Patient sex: F
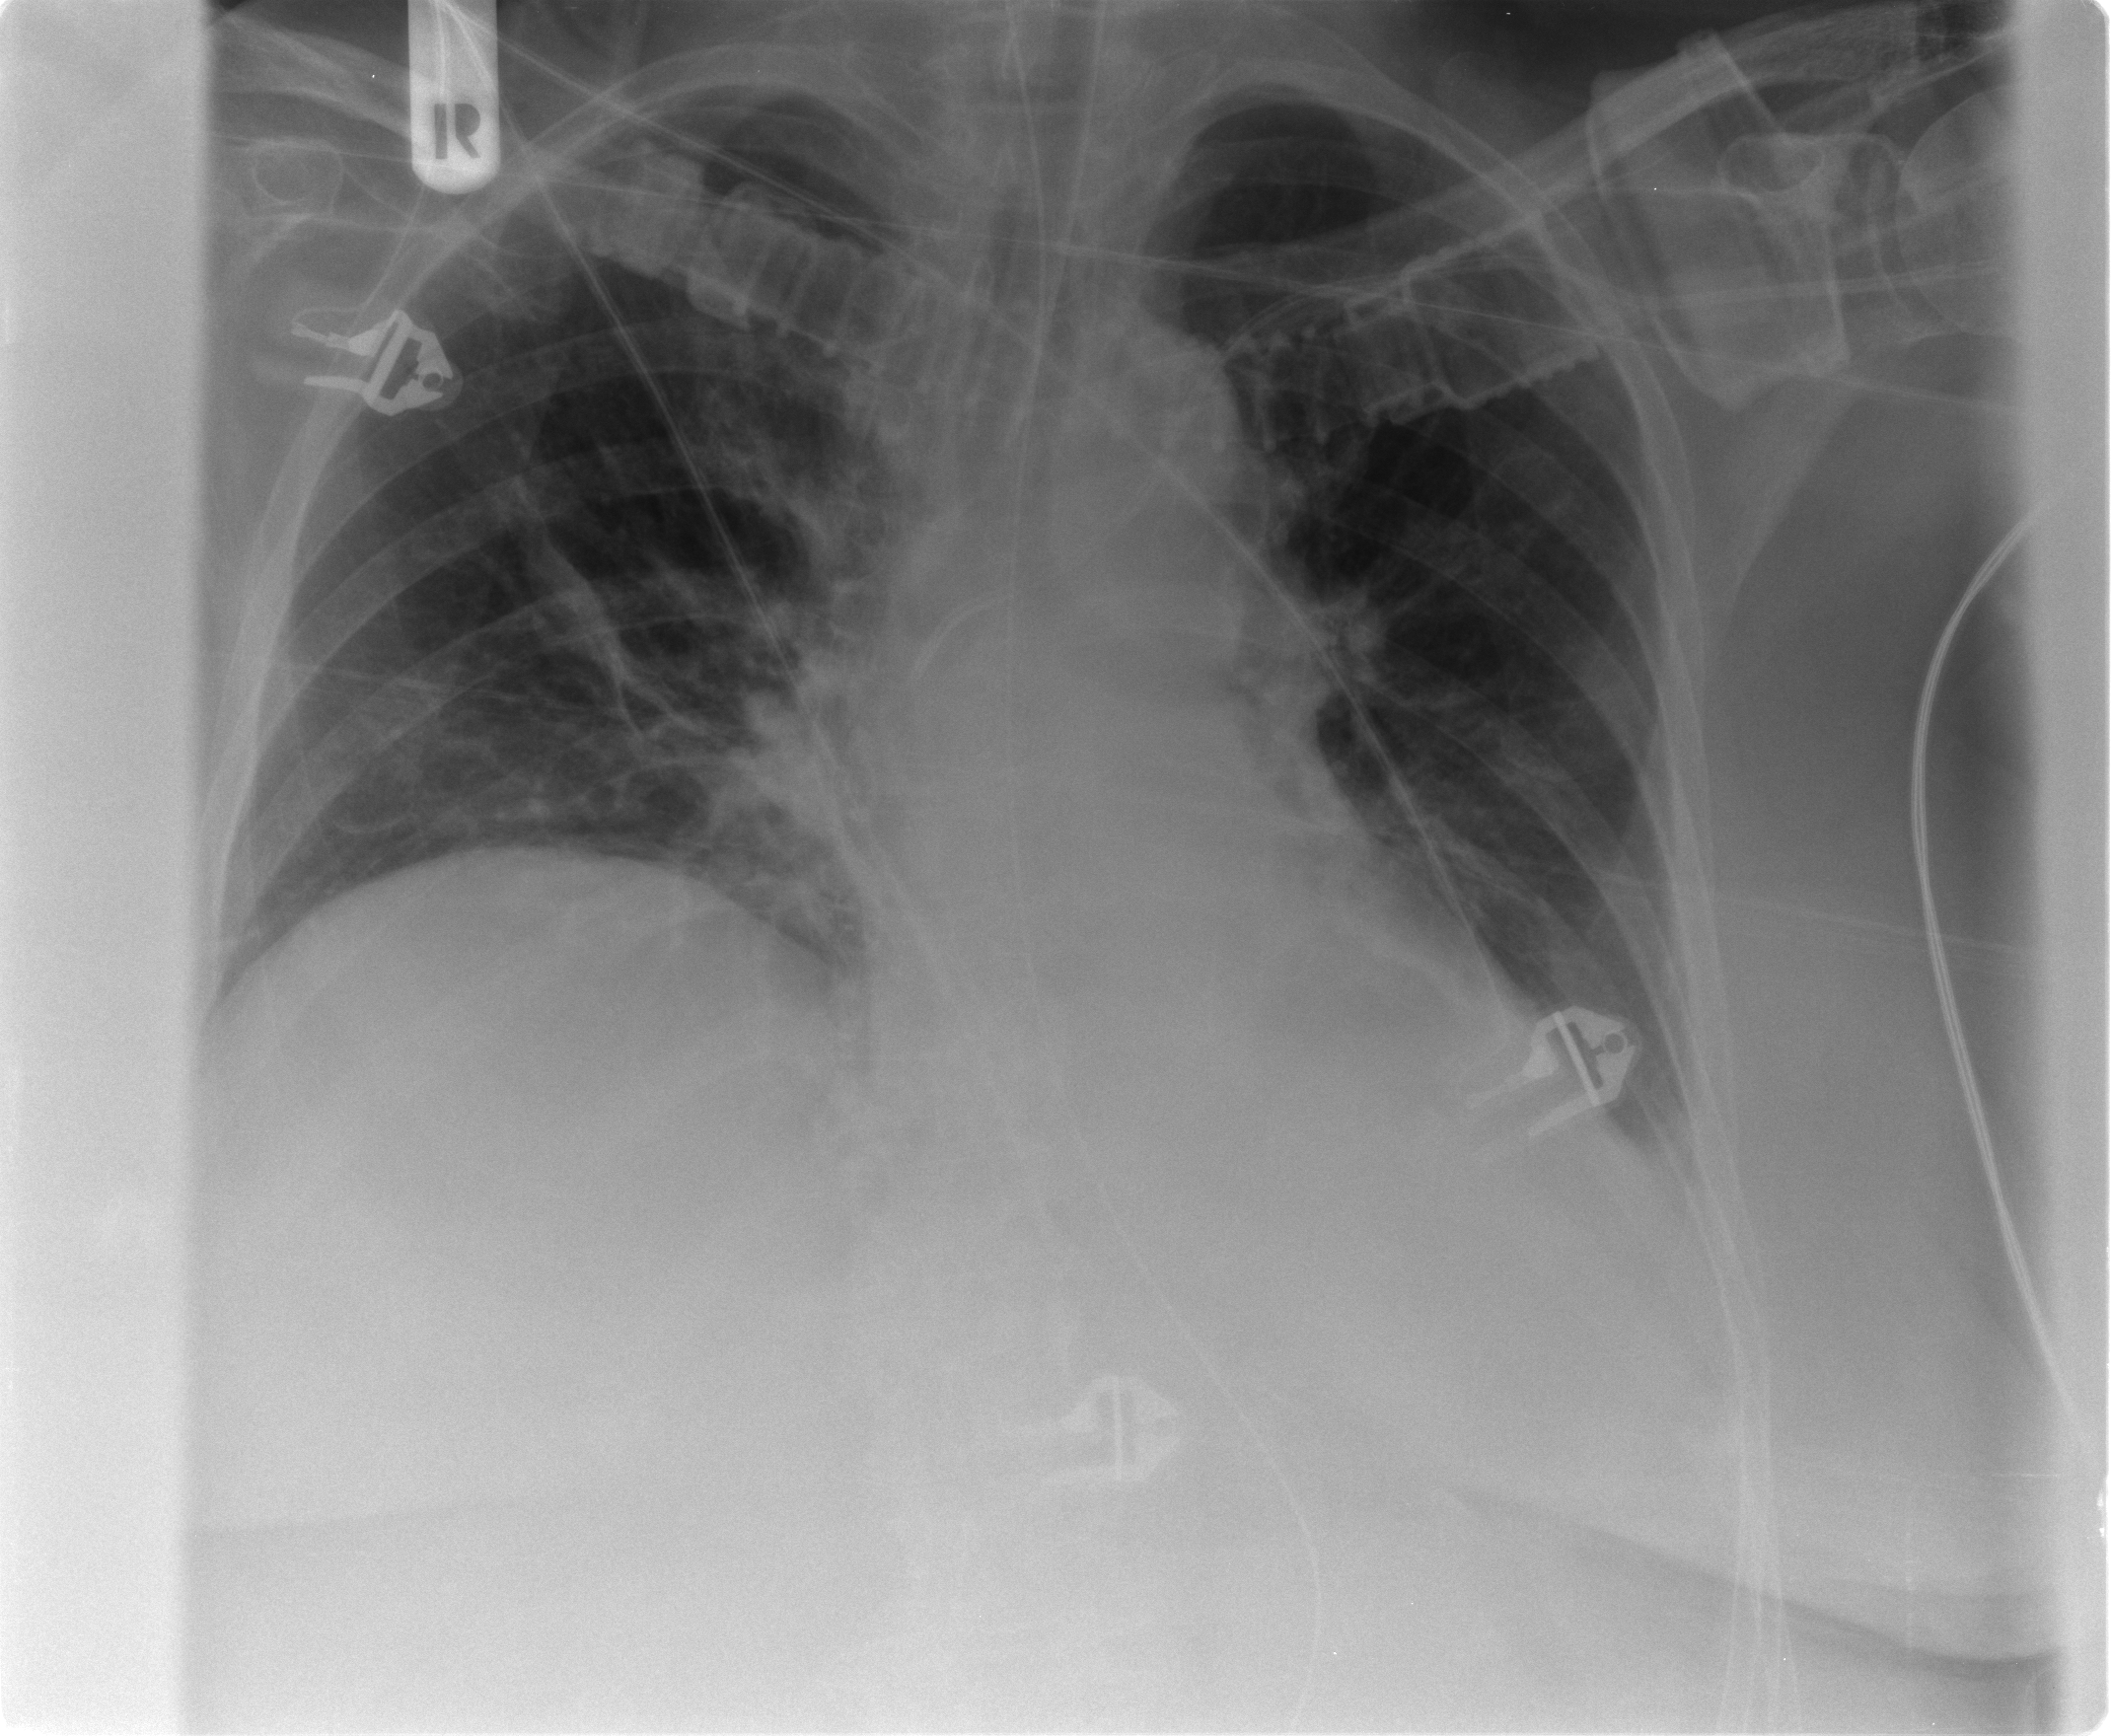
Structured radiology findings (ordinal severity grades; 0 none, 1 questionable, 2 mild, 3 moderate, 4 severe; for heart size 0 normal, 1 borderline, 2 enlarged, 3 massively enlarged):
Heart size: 0
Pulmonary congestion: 0
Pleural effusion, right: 0
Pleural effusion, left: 2
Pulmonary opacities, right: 0
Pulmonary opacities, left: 0
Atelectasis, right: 2
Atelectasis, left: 1